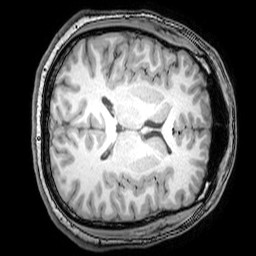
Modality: T1w
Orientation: axial
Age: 22
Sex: male
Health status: healthy
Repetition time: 0.081 s
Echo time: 0.037 s